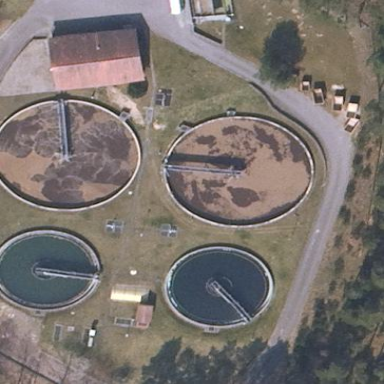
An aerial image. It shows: Image of wastewater.